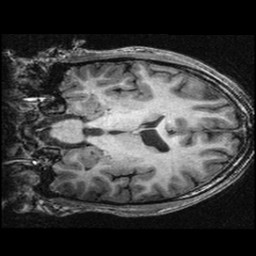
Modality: T1w
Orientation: coronal
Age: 20
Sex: male